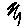
Label: zigzag